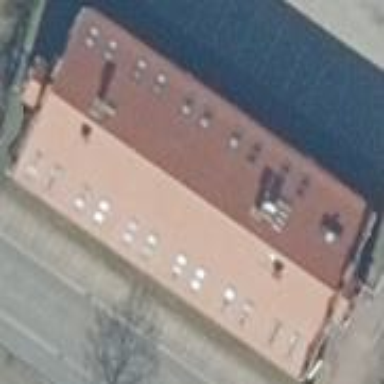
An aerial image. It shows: Government office building.